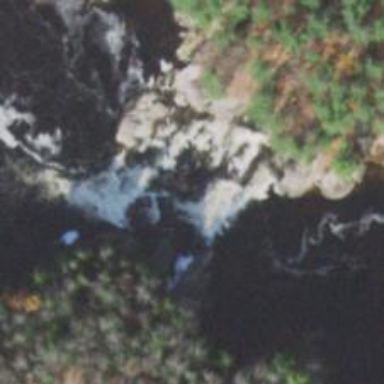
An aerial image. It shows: Beautiful waterfall.